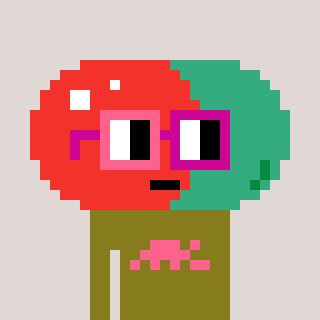
a pixel art character with square pink and red glasses, a pill-shaped head and a gunk-colored body on a warm background